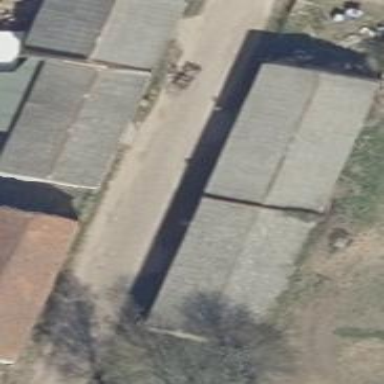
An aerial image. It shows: Rural barn.